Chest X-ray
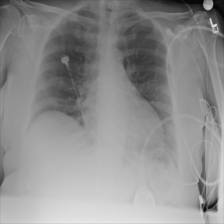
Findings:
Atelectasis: negative
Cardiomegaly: negative
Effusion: negative
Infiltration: negative
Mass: negative
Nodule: negative
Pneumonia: negative
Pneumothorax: negative
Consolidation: negative
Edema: negative
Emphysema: negative
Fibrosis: negative
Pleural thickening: negative
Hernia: negative